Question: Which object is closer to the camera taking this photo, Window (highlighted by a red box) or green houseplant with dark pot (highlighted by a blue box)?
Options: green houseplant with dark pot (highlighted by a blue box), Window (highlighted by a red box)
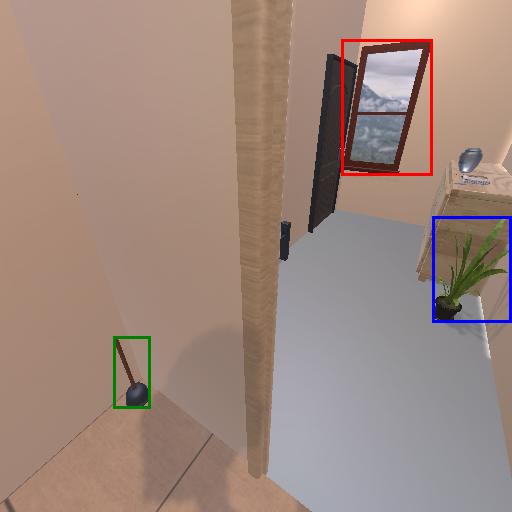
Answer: green houseplant with dark pot (highlighted by a blue box)